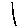
Label: line